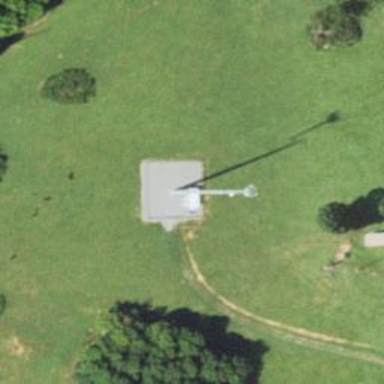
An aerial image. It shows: Man-made mast used for communication purposes.